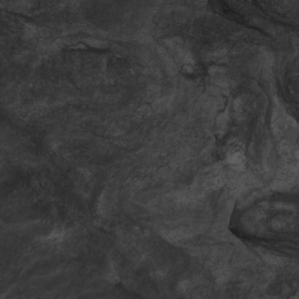
Label: non_frost